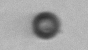
Label: bead